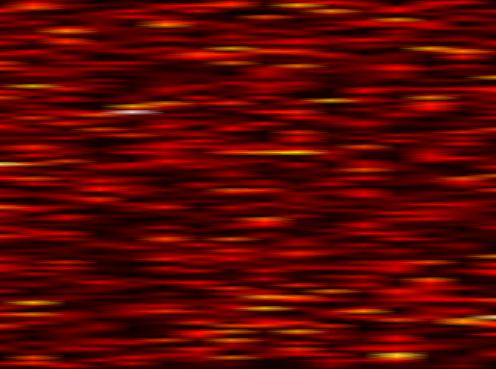
Label: UFMC